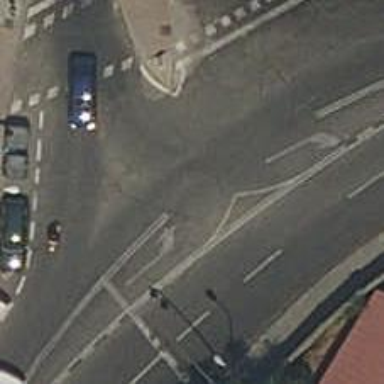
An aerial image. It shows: Road with traffic signals.